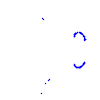
Particle: proton